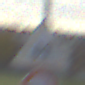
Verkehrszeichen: Gegenverkehr
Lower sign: VerbotUeberholenEinspurigeFahrzeuge
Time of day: MorningAfternoon
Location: Outdoor (Suburban)
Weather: PartlyCloudy
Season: NotSpecified
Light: Natural